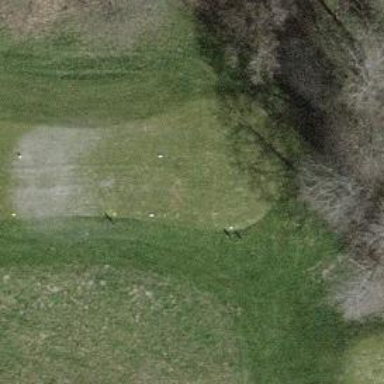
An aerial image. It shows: Golf tee.